Field crop: maize
Growth stage: 2
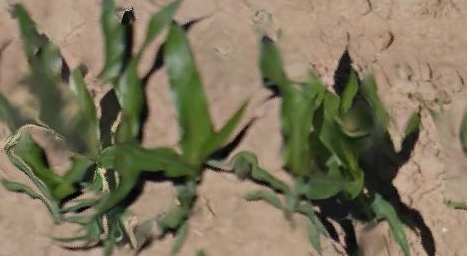
Species: maize